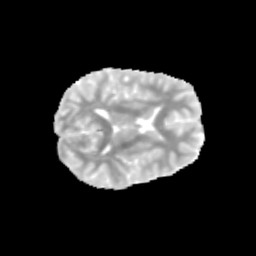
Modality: MD
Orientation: axial
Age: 9
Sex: female
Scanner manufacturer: siemens
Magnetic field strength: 3 T
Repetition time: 3.8 s
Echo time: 0.07 s